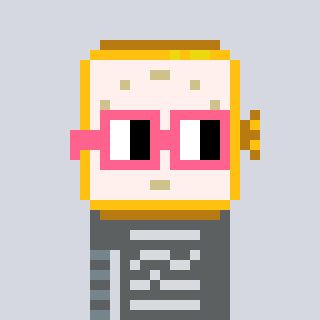
a pixel art character with square pink glasses, a watch-shaped head and a slimegreen-colored body on a cool background